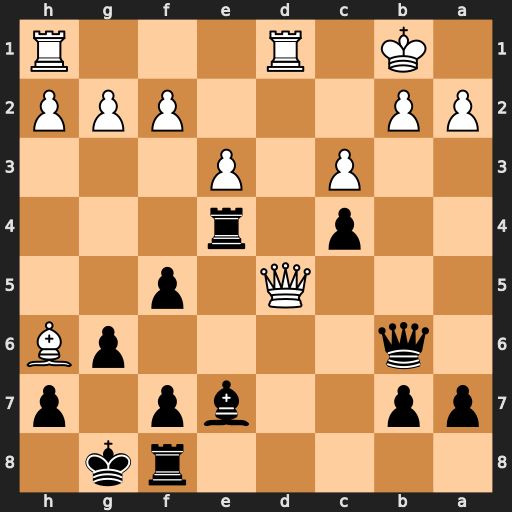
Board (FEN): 5rk1/pp2bp1p/1q4pB/3Q1p2/2p1r3/2P1P3/PP3PPP/1K1R3R
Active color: b
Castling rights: -
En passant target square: -
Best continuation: Rd8 Qxd8+ Bxd8